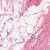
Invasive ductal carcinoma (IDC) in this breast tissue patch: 0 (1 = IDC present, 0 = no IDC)